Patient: sex F, age 48
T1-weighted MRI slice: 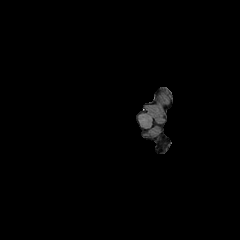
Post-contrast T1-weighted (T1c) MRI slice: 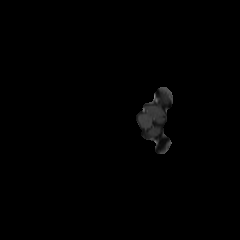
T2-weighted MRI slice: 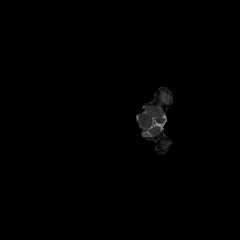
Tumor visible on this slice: no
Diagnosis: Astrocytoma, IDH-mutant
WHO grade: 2